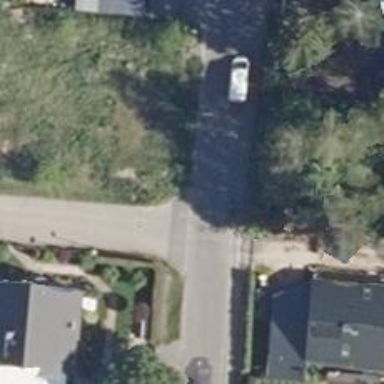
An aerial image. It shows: Asphalt road in residential area.